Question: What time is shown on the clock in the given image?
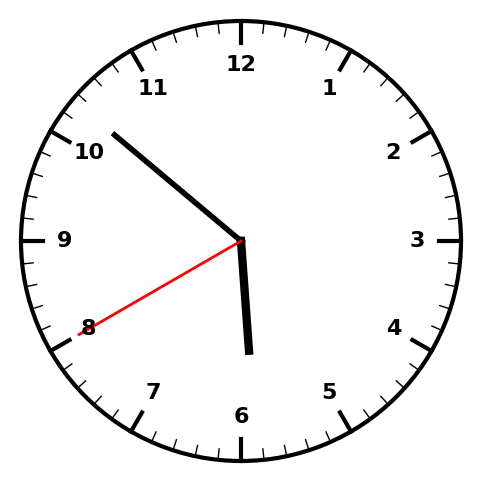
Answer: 05:51:40